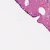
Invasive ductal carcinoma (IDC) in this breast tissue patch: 0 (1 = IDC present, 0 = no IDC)